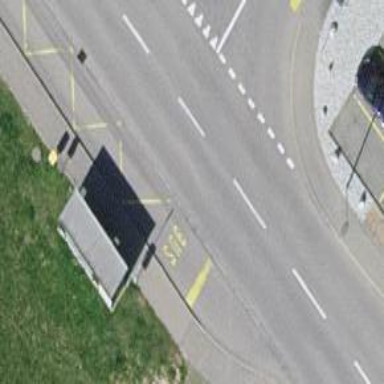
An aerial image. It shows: Public transport stop position.